Interaction volume radius: 5 \u00c5
Interaction volume height: 45 \u00c5
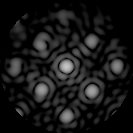
Disorder parameter: 0.1819